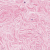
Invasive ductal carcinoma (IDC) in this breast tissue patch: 0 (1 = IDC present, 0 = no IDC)